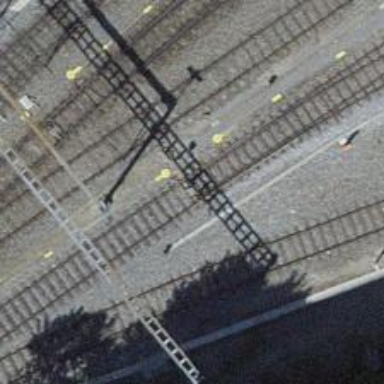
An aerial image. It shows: Railway yard with one track in service.